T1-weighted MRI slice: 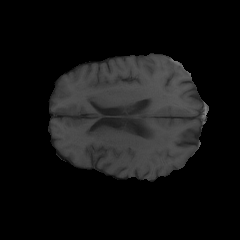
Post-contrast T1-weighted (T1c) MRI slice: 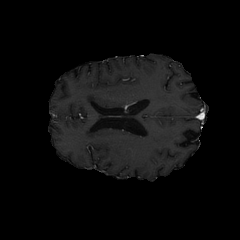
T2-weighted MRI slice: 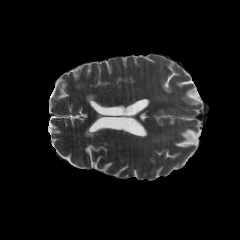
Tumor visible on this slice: no